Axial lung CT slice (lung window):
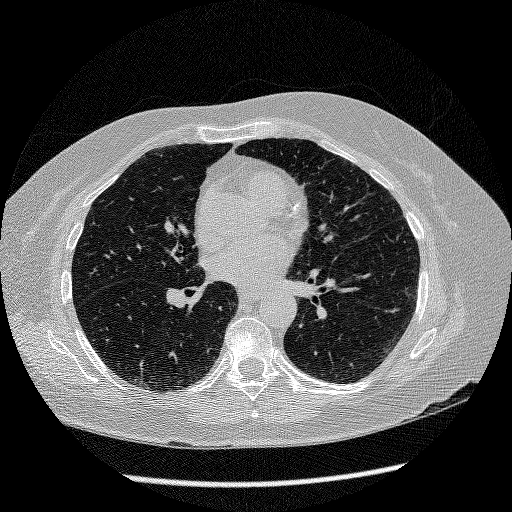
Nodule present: no